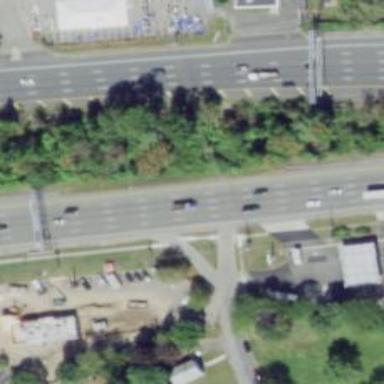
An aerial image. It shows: This image shows trunk highway that functions as expressway.